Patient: sex M, age 52
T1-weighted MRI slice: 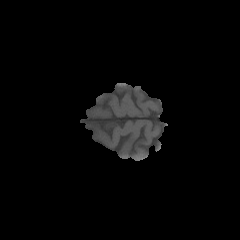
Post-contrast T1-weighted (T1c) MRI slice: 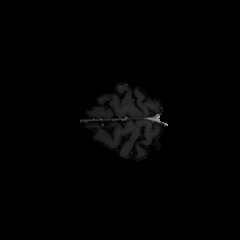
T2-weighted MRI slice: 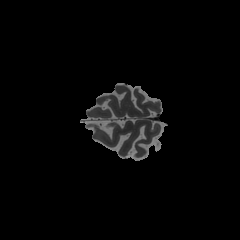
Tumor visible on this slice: no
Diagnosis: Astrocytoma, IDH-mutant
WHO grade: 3